Field crop: maize
Growth stage: 2
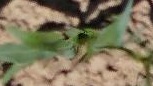
Species: maize